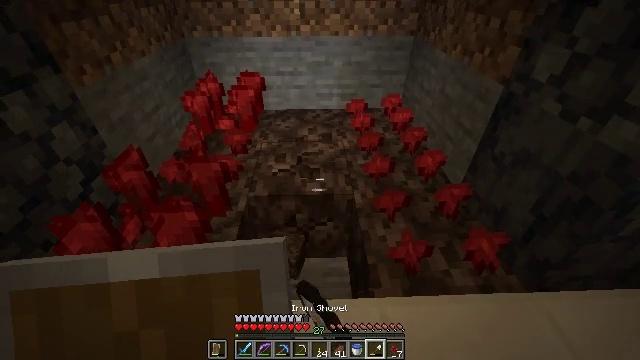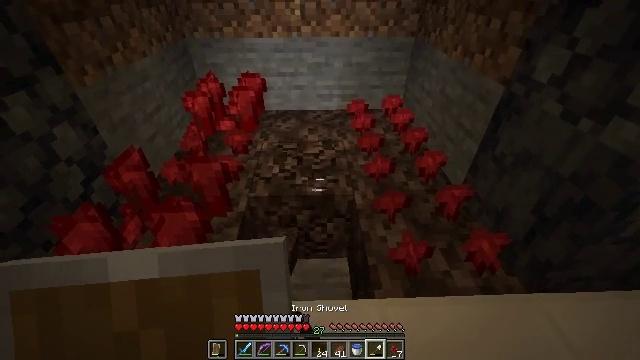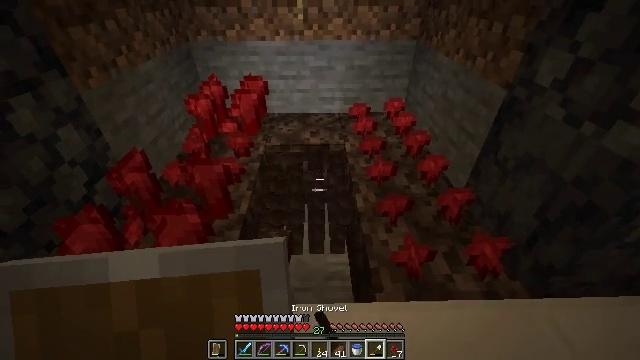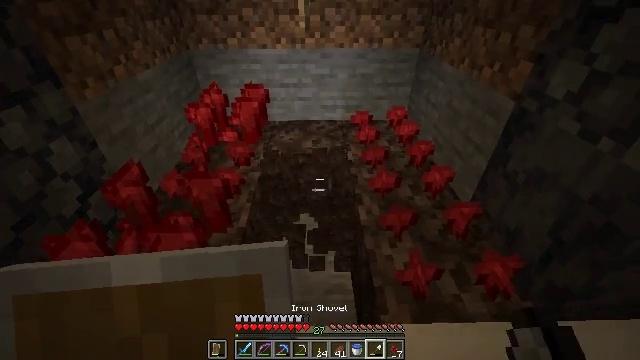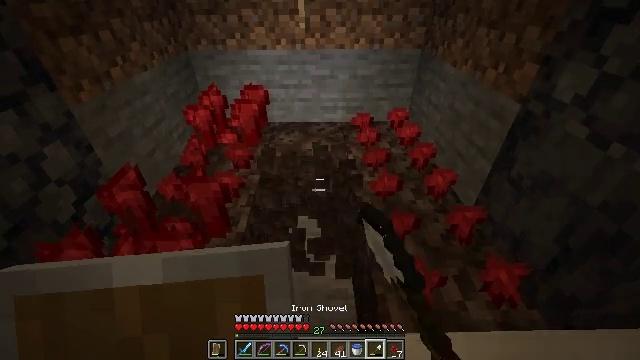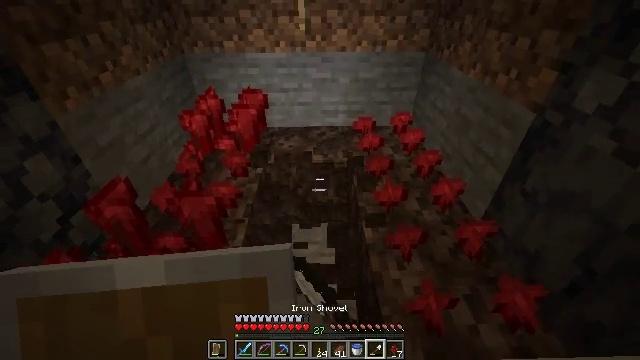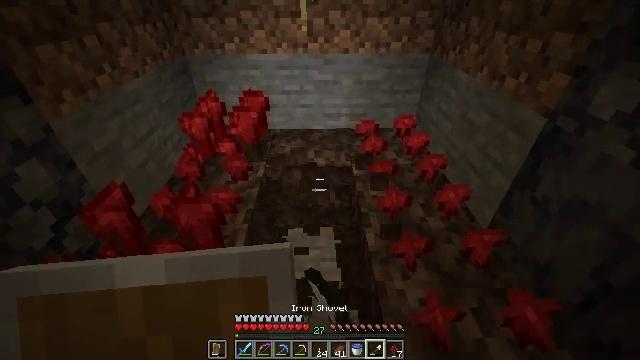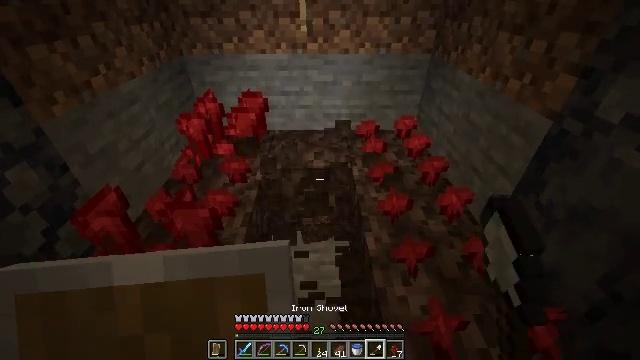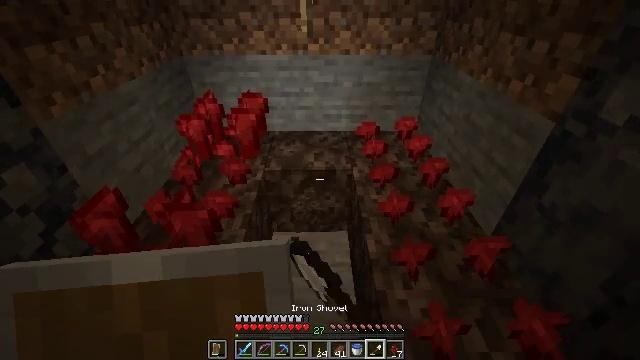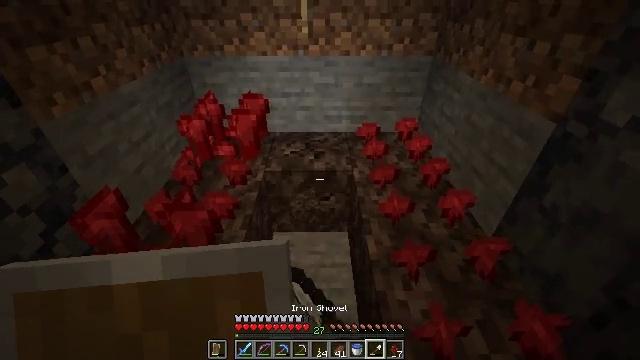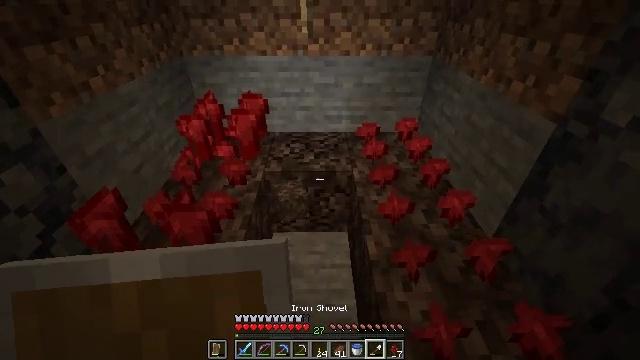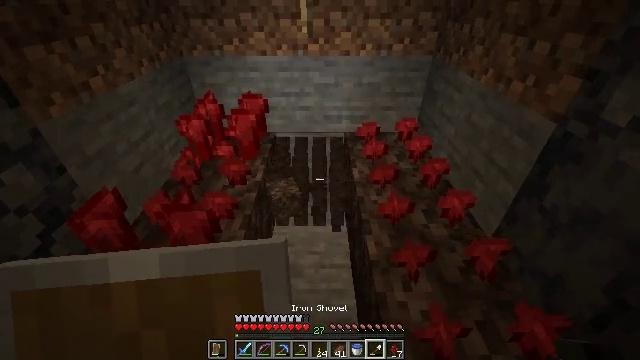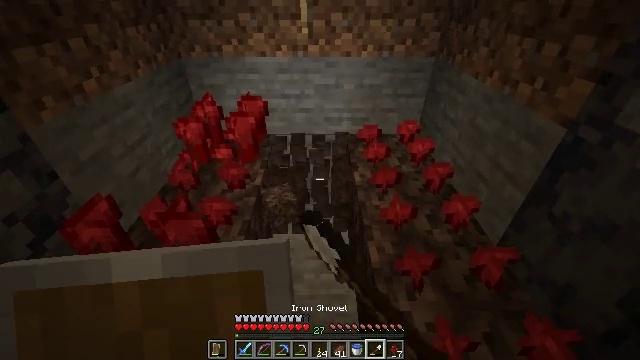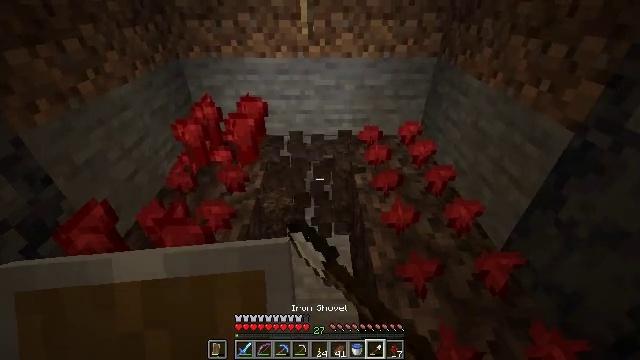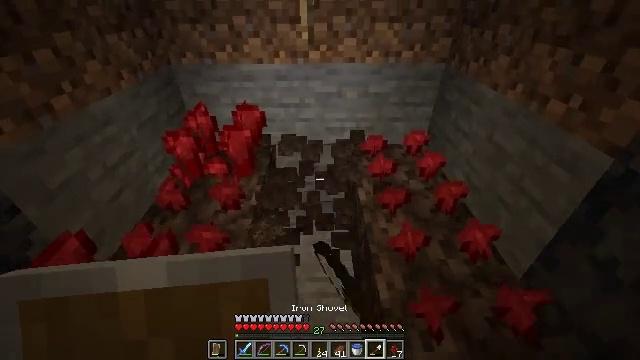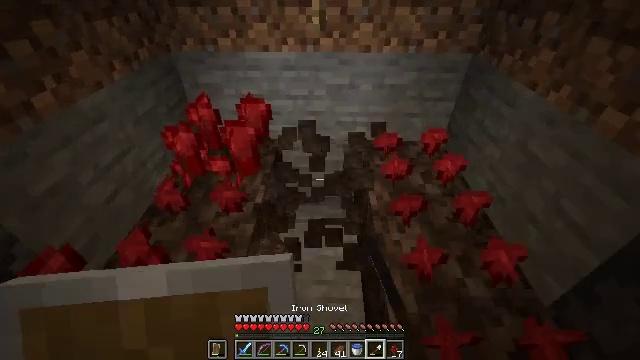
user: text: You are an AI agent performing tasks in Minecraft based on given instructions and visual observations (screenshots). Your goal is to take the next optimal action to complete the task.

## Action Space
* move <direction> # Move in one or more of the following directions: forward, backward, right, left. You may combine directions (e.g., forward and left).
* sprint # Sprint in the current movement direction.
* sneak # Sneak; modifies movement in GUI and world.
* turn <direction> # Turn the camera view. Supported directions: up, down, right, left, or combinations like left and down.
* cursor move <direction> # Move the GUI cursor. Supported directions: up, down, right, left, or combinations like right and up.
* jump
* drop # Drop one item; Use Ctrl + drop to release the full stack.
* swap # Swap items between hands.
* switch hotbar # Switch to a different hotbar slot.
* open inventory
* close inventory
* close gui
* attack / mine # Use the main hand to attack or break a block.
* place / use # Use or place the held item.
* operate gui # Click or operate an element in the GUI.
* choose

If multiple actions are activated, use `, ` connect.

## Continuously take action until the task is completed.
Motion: motion action
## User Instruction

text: Break soul sand to slow down mobs.
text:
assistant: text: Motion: attack / mine
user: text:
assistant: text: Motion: attack / mine
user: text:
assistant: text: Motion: move forward, turn up, attack / mine
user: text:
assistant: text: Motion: move forward, attack / mine
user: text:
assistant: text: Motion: attack / mine
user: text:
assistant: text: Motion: attack / mine
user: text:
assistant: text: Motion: attack / mine
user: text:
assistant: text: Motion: attack / mine
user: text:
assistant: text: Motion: attack / mine
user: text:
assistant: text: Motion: attack / mine
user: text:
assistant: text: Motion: attack / mine
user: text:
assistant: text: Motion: move forward, attack / mine
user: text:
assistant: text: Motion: move forward, attack / mine
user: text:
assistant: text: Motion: move forward
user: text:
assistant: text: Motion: move forward, turn left and down
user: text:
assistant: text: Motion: move forward
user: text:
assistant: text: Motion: no_op